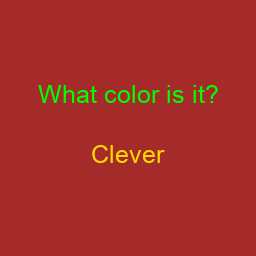
Color: gold
Background color: brown
Question text color: lime